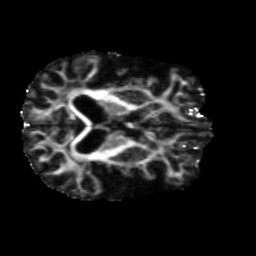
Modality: FA
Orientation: axial
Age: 58
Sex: male
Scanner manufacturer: siemens
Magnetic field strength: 3 T
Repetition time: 5.47 s
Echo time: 0.0854 s